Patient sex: F
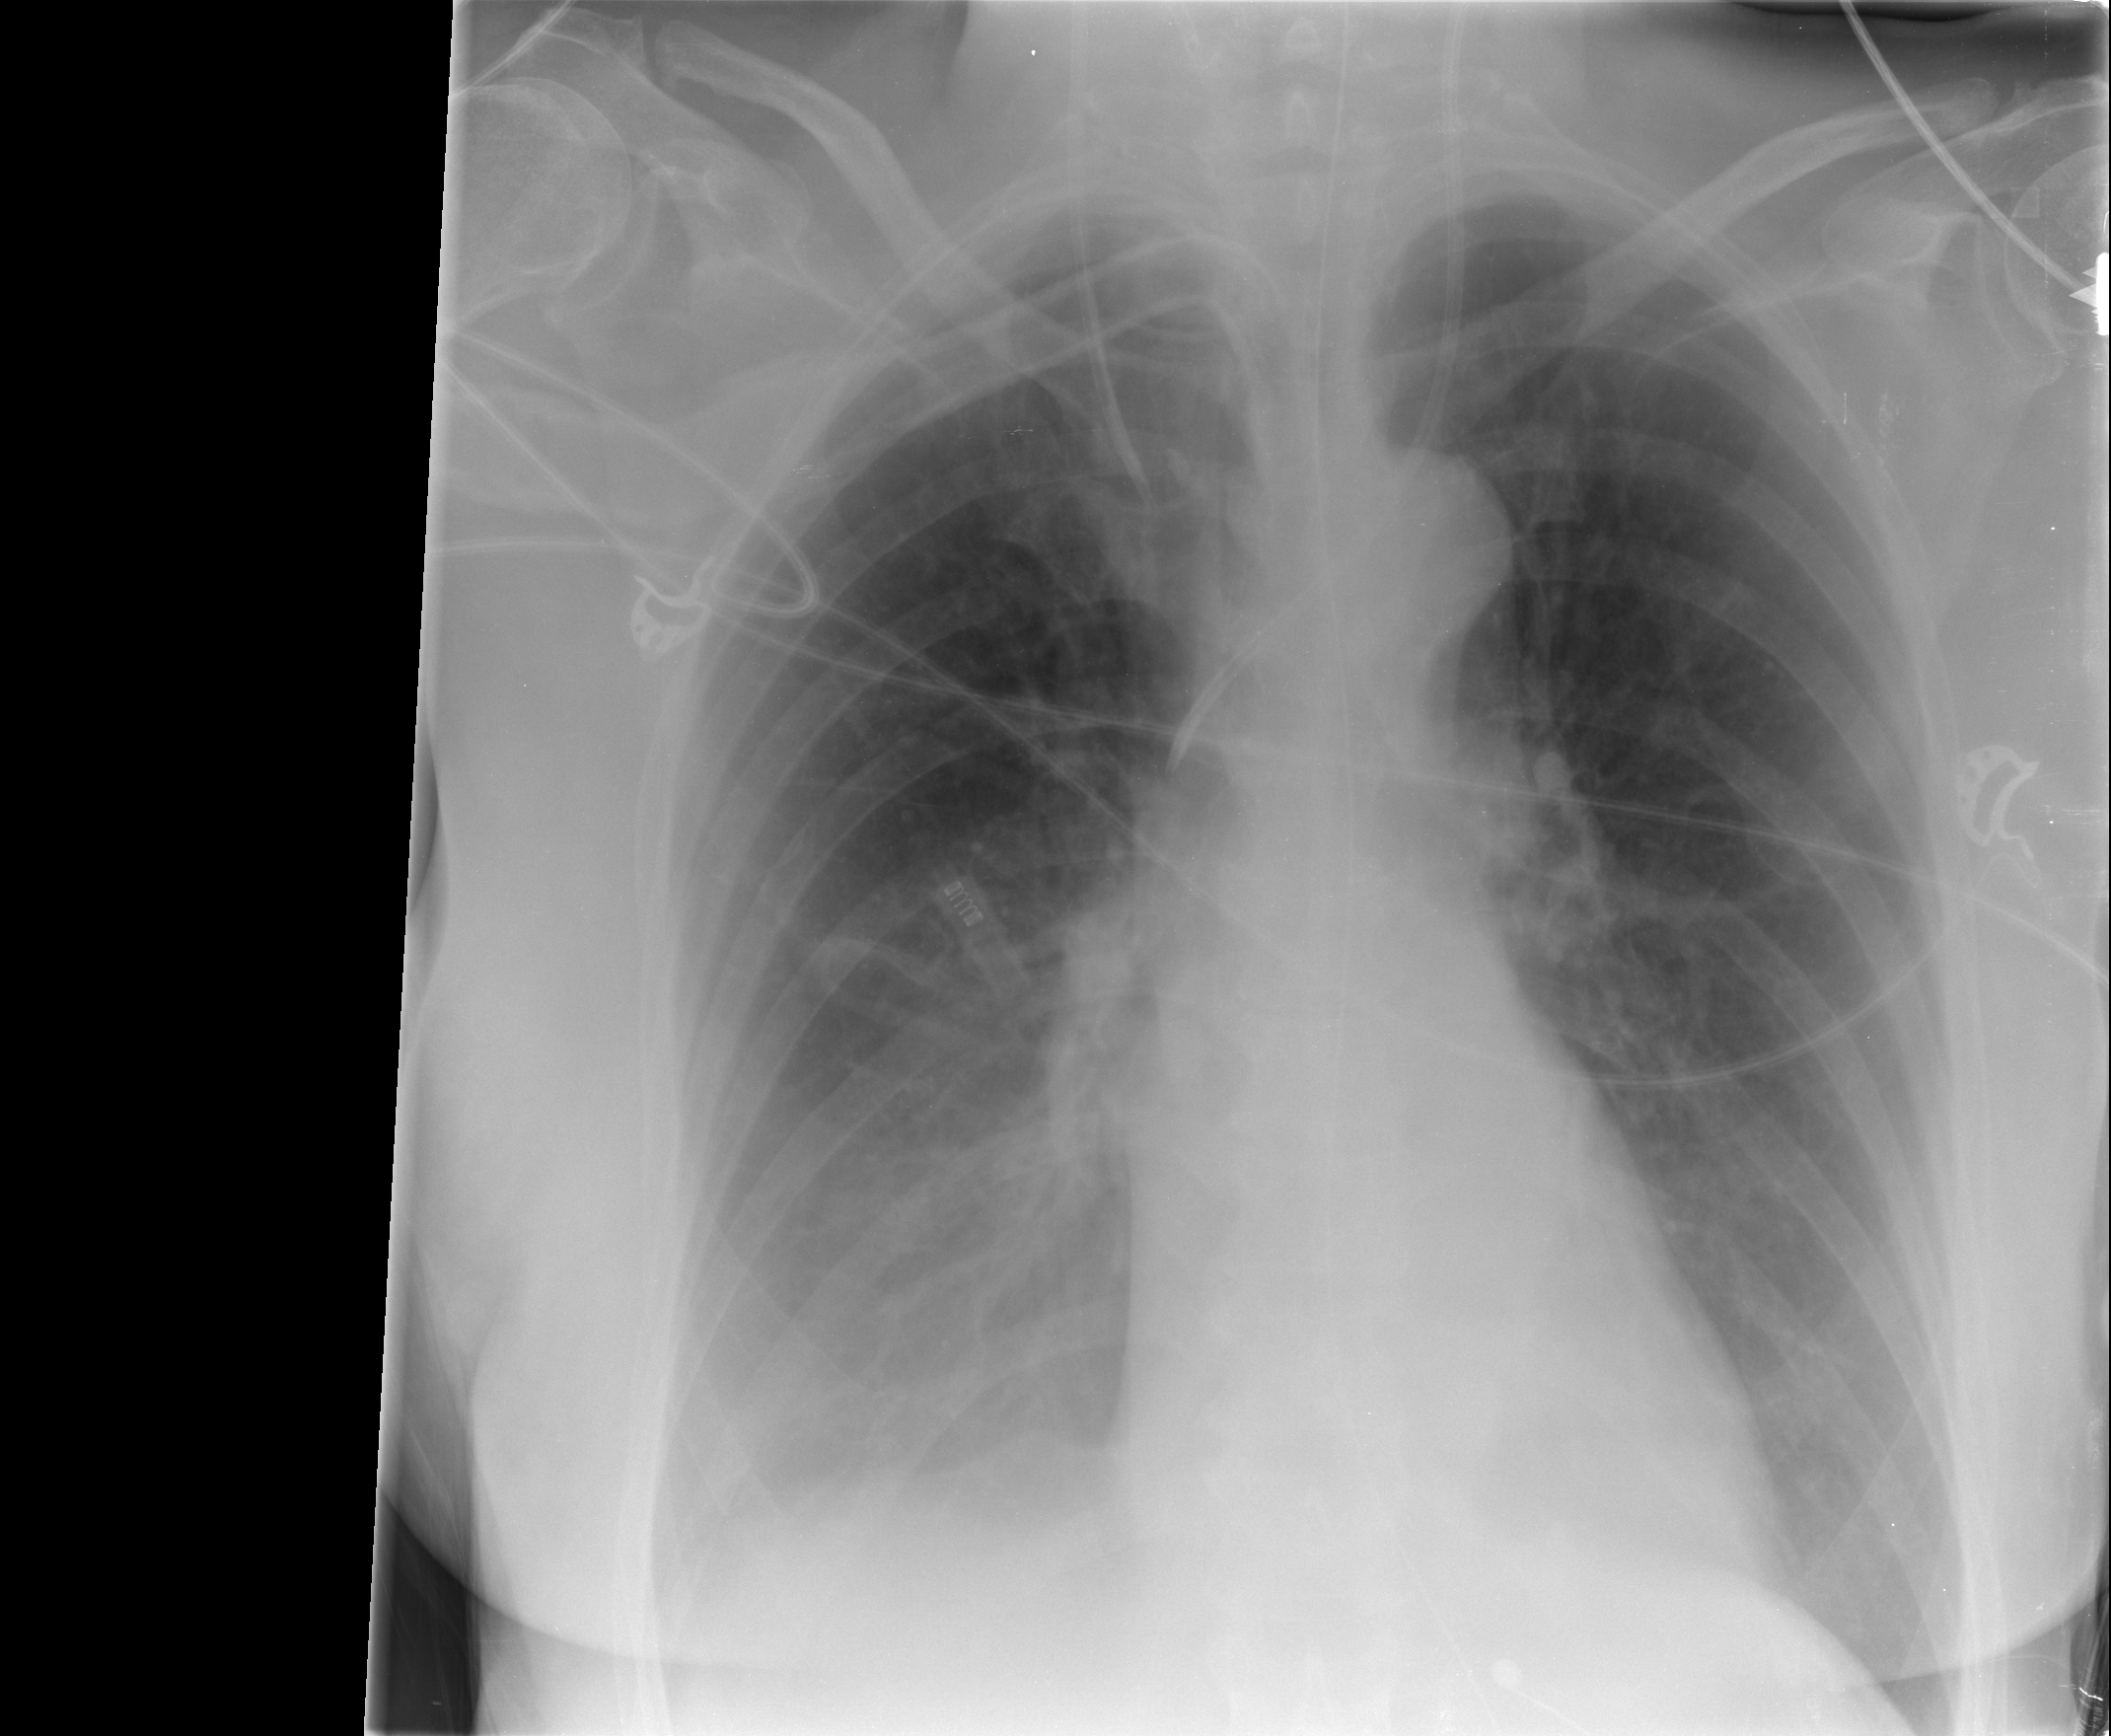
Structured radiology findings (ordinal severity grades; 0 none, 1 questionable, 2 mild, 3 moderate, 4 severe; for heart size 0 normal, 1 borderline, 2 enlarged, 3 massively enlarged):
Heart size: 0
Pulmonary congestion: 1
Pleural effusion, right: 2
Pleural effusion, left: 0
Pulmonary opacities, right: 0
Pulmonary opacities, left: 0
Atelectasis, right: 2
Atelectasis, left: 0